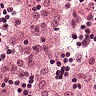
Metastatic tissue present: no